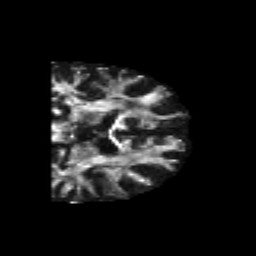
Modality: FA
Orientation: coronal
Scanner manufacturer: siemens
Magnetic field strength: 3 T
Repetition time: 6.8 s
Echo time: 0.093 s